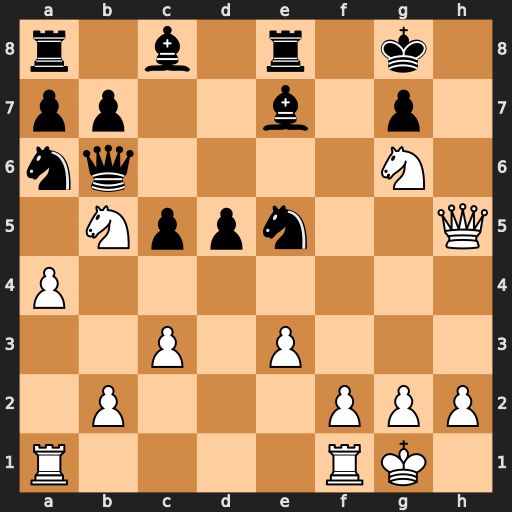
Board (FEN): r1b1r1k1/pp2b1p1/nq4N1/1Nppn2Q/P7/2P1P3/1P3PPP/R4RK1
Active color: w
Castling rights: -
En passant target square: -
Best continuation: Qh8+ Kf7 Nxe5+